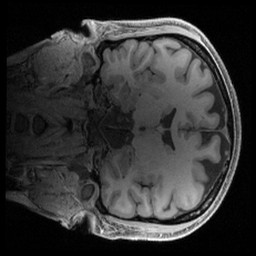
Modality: T1w
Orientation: coronal
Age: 34
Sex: female
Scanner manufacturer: siemens
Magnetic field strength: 3 T
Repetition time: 2.4 s
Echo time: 0.00241 s